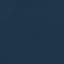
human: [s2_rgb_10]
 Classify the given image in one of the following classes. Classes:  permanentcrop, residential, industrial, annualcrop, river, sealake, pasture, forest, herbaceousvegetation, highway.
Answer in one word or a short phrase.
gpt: SeaLake